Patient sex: F
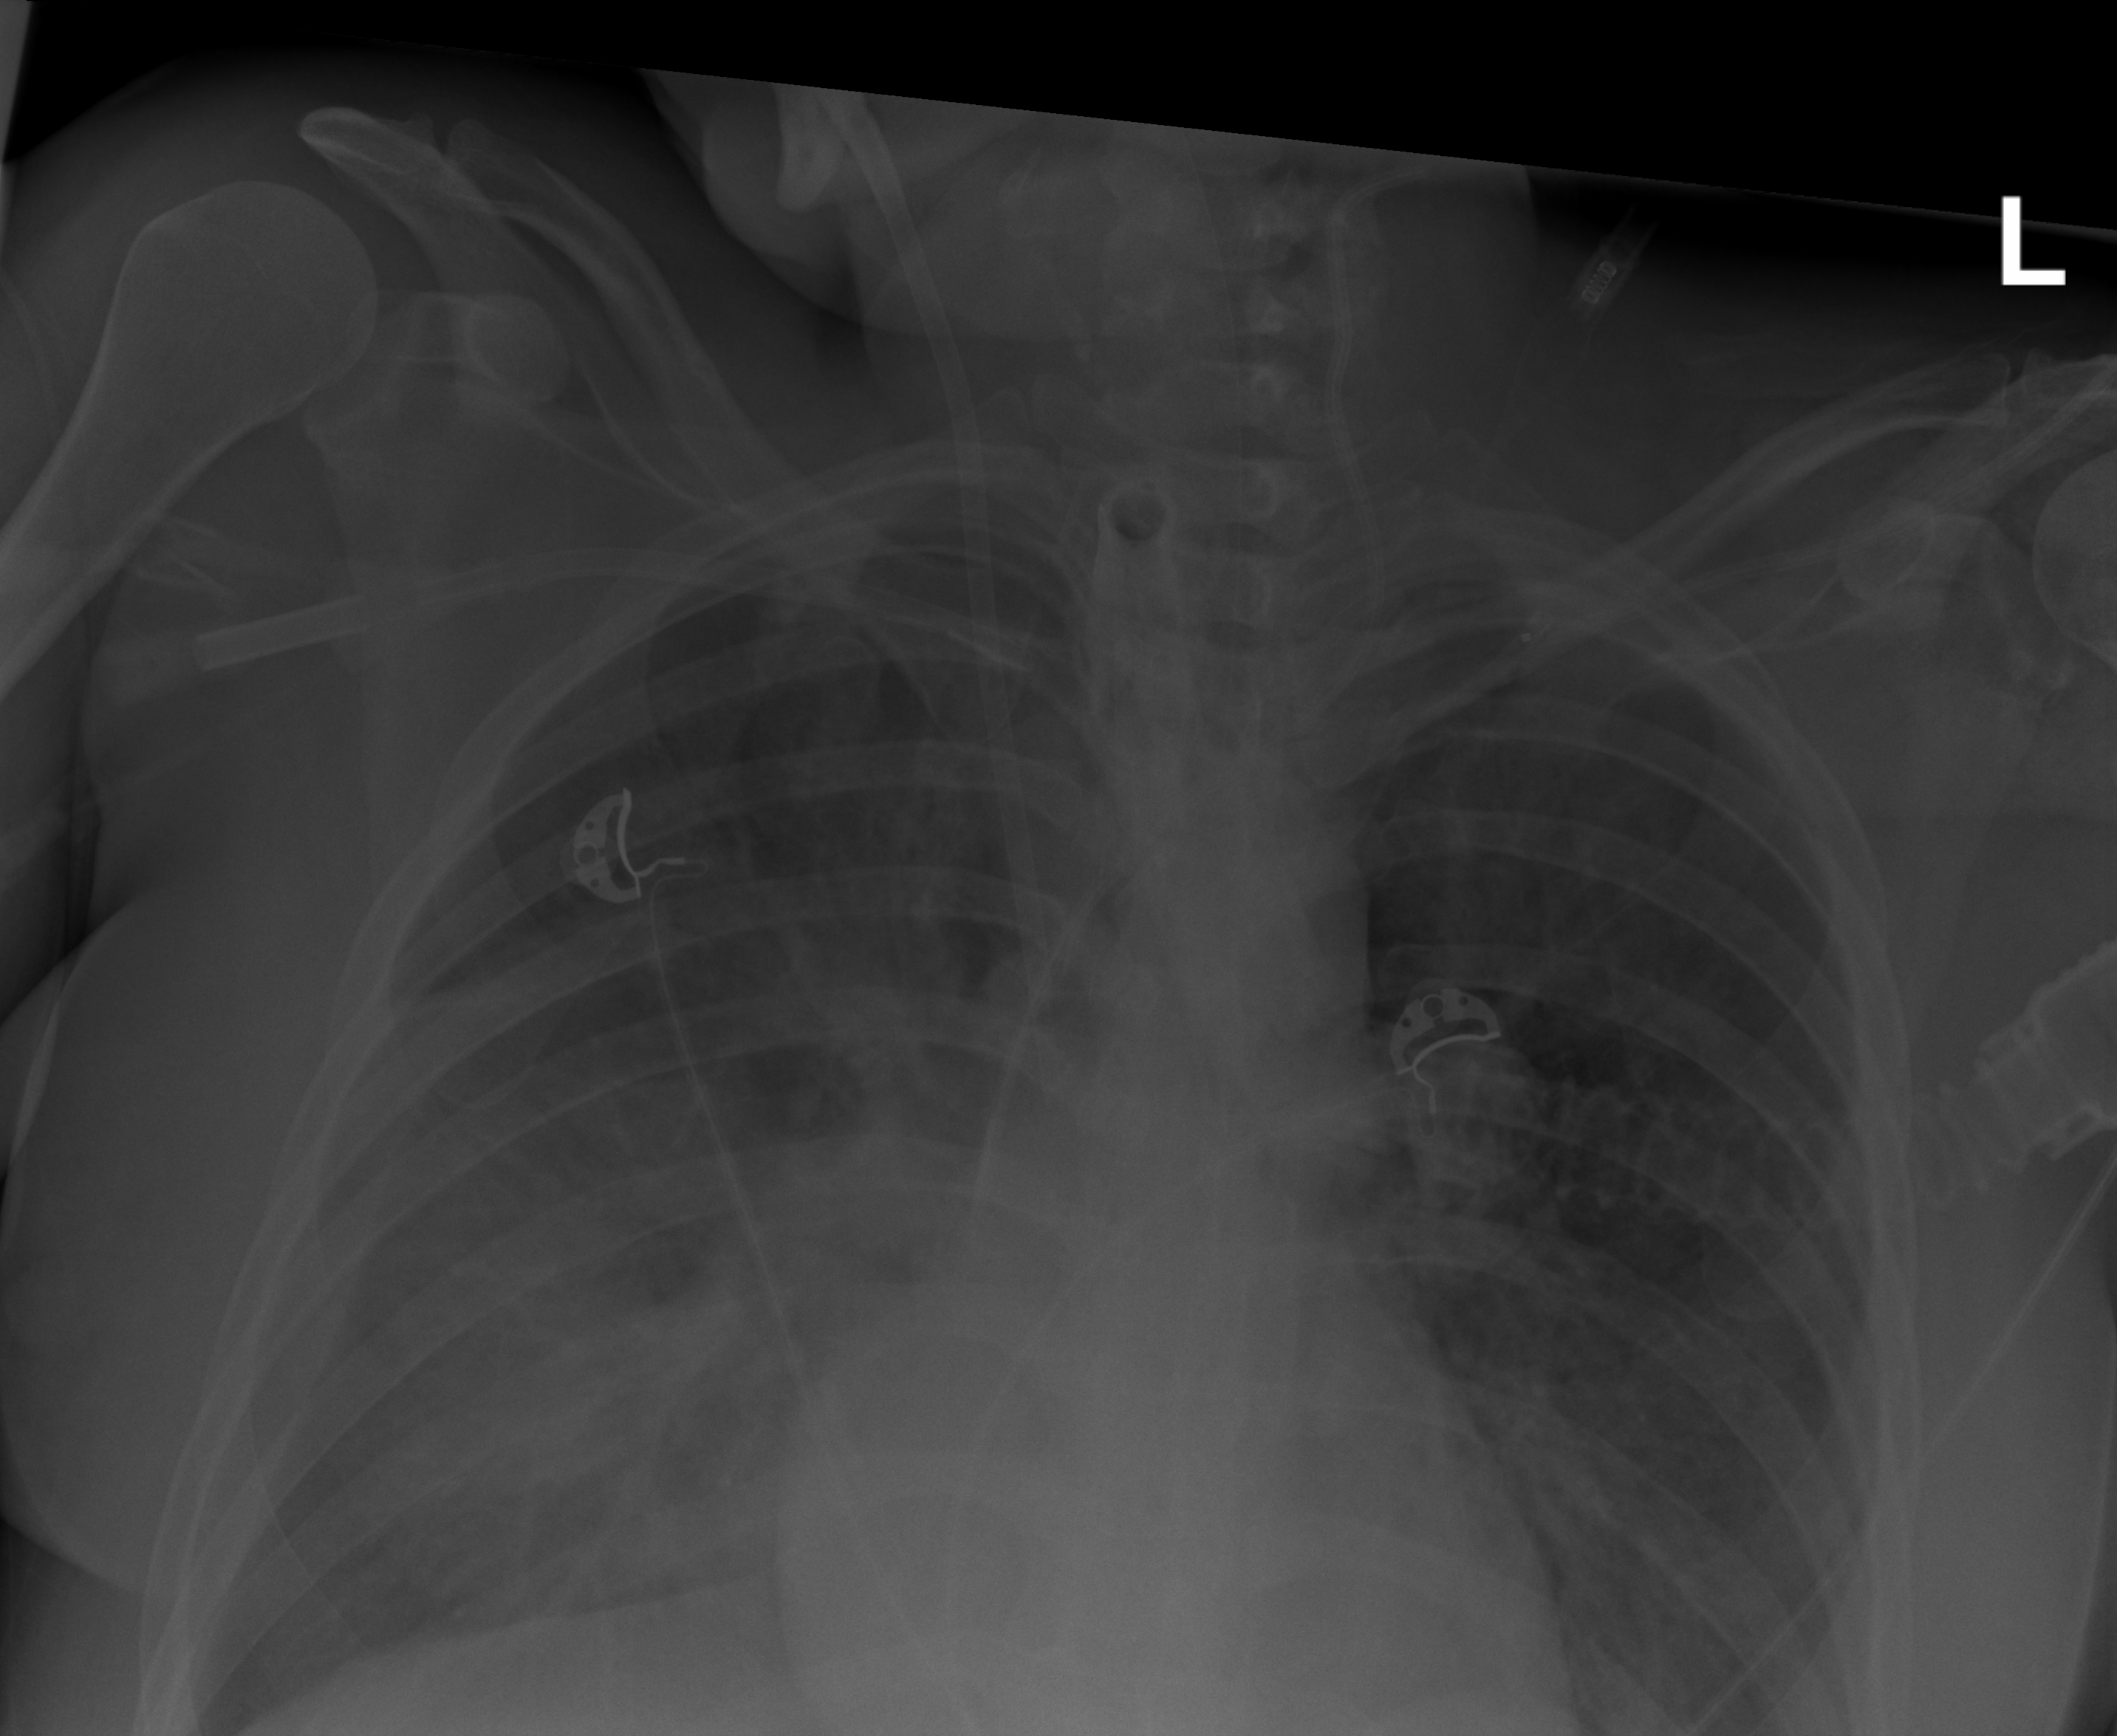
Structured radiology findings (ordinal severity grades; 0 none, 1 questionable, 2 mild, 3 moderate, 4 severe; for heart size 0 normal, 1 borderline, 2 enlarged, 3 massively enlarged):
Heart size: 0
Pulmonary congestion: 4
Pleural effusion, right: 2
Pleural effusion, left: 1
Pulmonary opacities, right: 3
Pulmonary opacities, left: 3
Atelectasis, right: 3
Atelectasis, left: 3